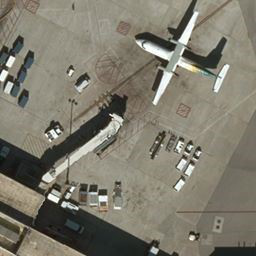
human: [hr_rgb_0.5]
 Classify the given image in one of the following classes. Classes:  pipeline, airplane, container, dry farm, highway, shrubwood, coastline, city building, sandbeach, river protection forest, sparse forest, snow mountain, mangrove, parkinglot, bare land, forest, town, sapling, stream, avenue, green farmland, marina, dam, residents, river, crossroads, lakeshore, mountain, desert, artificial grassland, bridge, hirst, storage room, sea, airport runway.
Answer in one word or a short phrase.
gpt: airplane